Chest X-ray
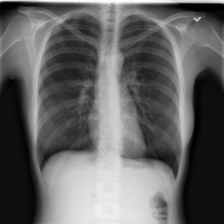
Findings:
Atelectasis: negative
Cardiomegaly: negative
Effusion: negative
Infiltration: negative
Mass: negative
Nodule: negative
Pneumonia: negative
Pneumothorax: positive
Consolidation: negative
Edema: negative
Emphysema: negative
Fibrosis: negative
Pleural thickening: positive
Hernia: negative